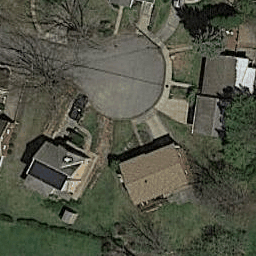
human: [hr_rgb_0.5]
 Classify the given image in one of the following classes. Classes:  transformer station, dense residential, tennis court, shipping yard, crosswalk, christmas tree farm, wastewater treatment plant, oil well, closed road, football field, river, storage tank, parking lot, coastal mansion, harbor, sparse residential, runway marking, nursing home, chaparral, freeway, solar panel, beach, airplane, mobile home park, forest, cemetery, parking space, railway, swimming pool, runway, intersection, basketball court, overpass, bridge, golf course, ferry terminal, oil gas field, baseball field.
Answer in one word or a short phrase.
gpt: sparse residential